Field crop: maize
Growth stage: 2
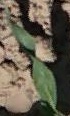
Species: maize